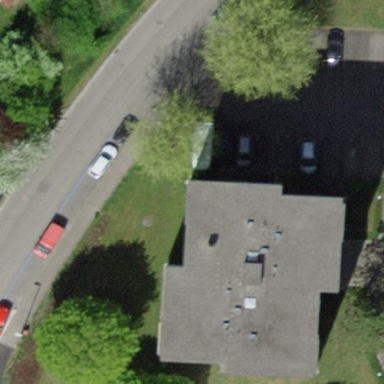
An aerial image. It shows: Parking area.